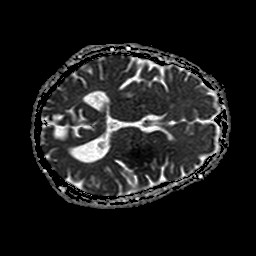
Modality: ADC
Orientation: axial
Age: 76
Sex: female
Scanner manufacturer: philips
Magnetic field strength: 1.5 T
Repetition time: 3.648 s
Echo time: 0.09255 s